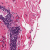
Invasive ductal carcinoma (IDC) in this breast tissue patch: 0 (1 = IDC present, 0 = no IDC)